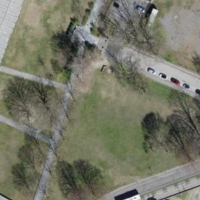
EUNIS habitat code: 54
Species observed at this site:
Podarcis muralis